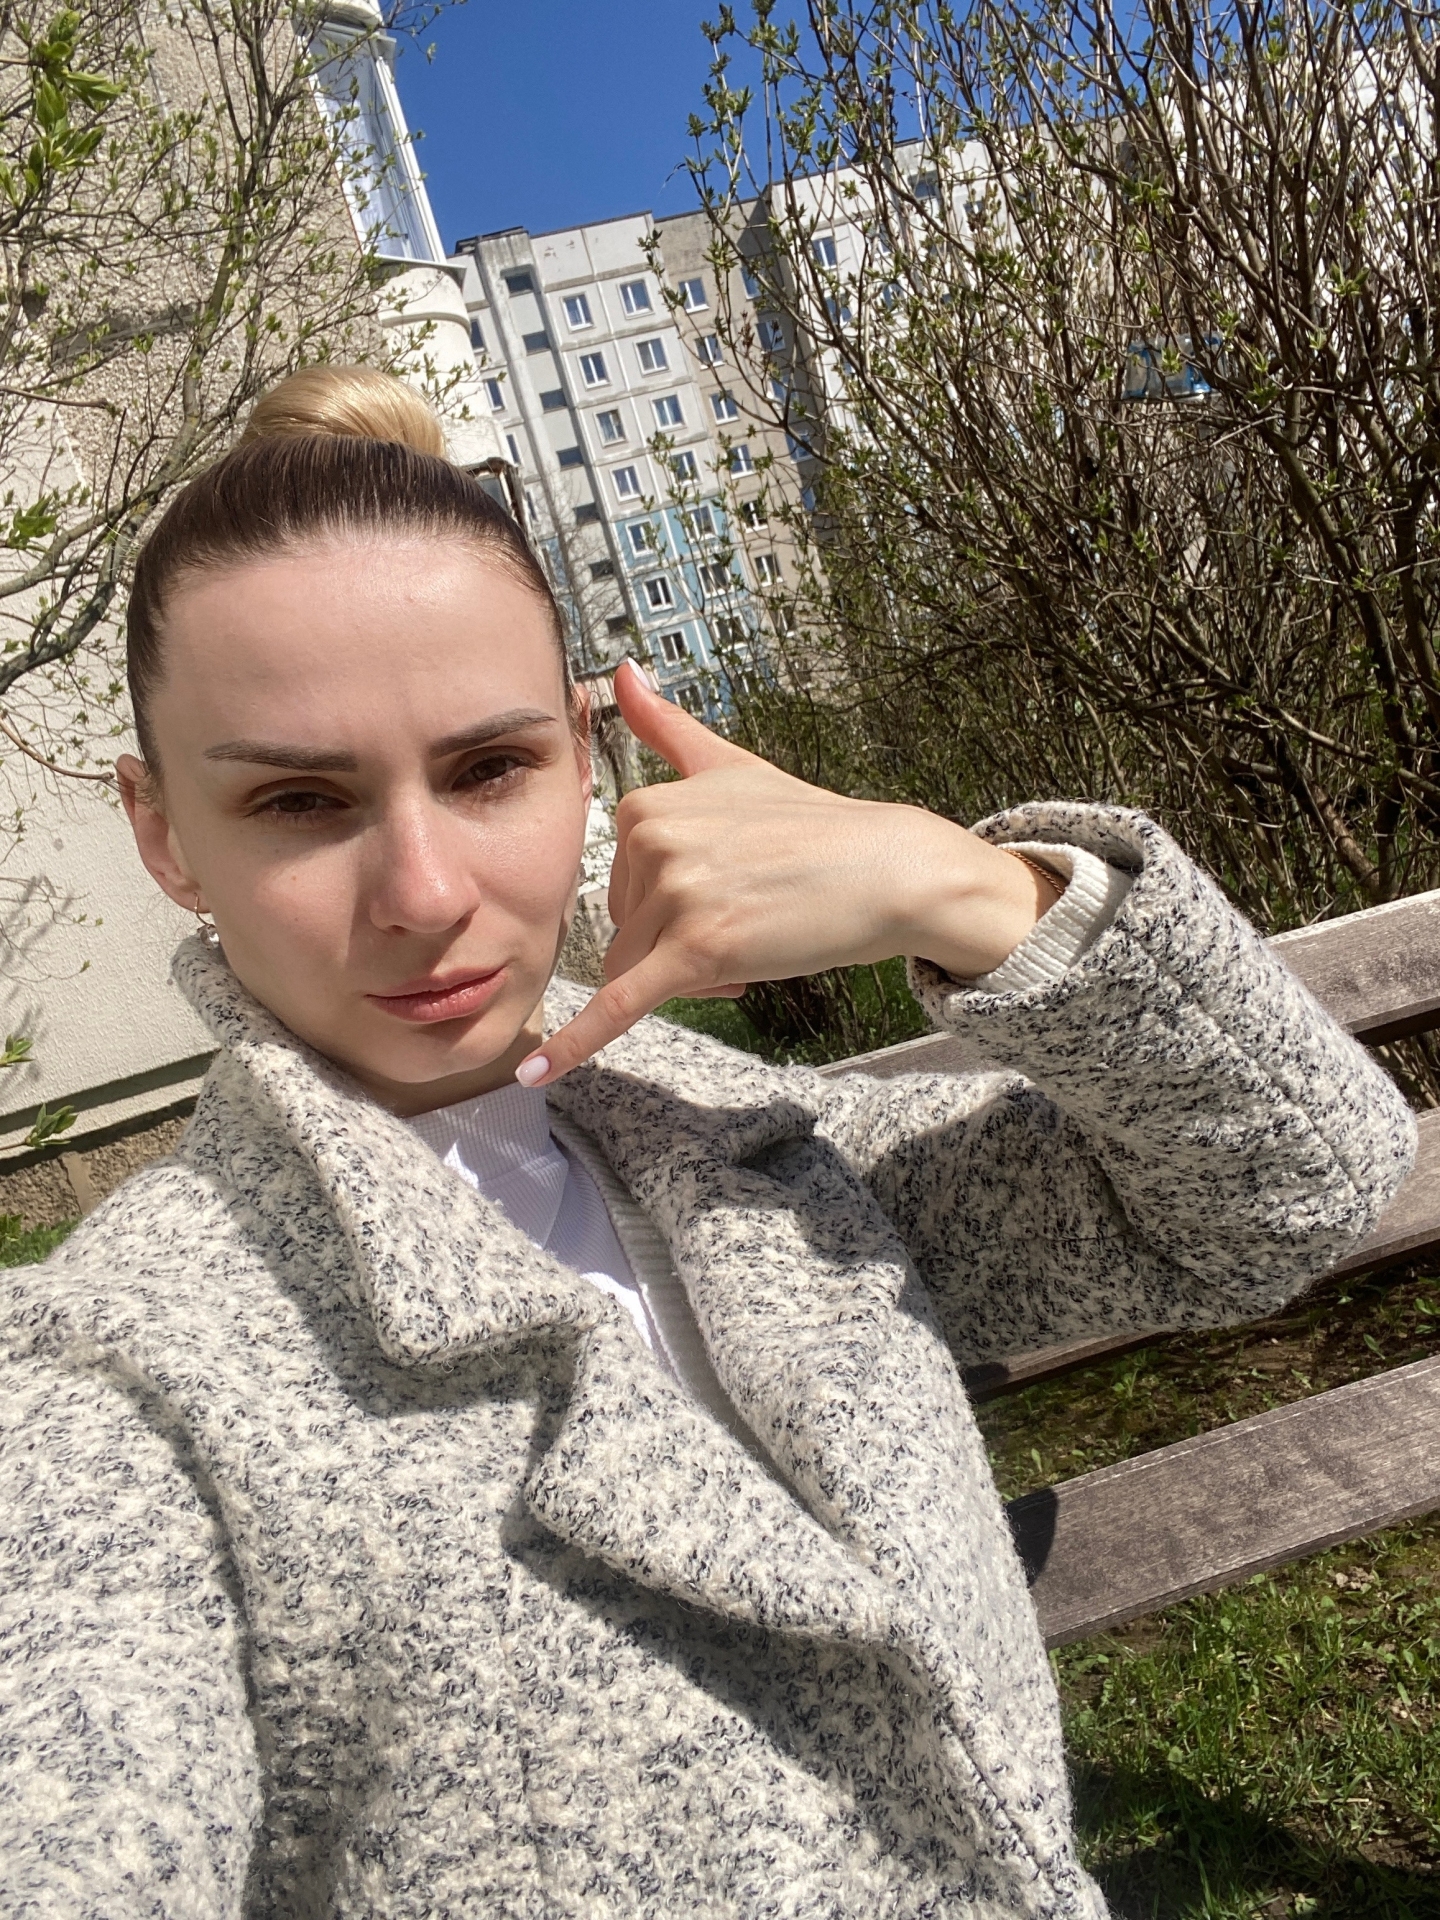
Label: clear